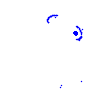
Particle: electron